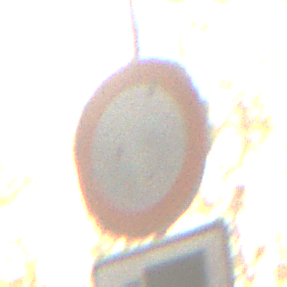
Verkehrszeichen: VerbotFahrzeugeAllerArt
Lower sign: MehrspurigeFahrzeugeFrei3
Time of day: SunriseSunset
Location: Roofed (Suburban)
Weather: Clear
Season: NotSpecified
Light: Natural